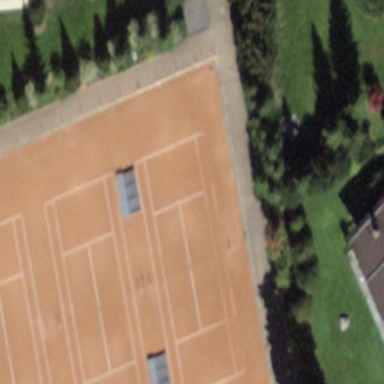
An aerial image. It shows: Sandy tennis court in leisure land pitch.